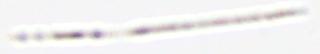
Label: Rhizosolenia